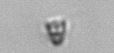
Label: Pyramimonas